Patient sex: M
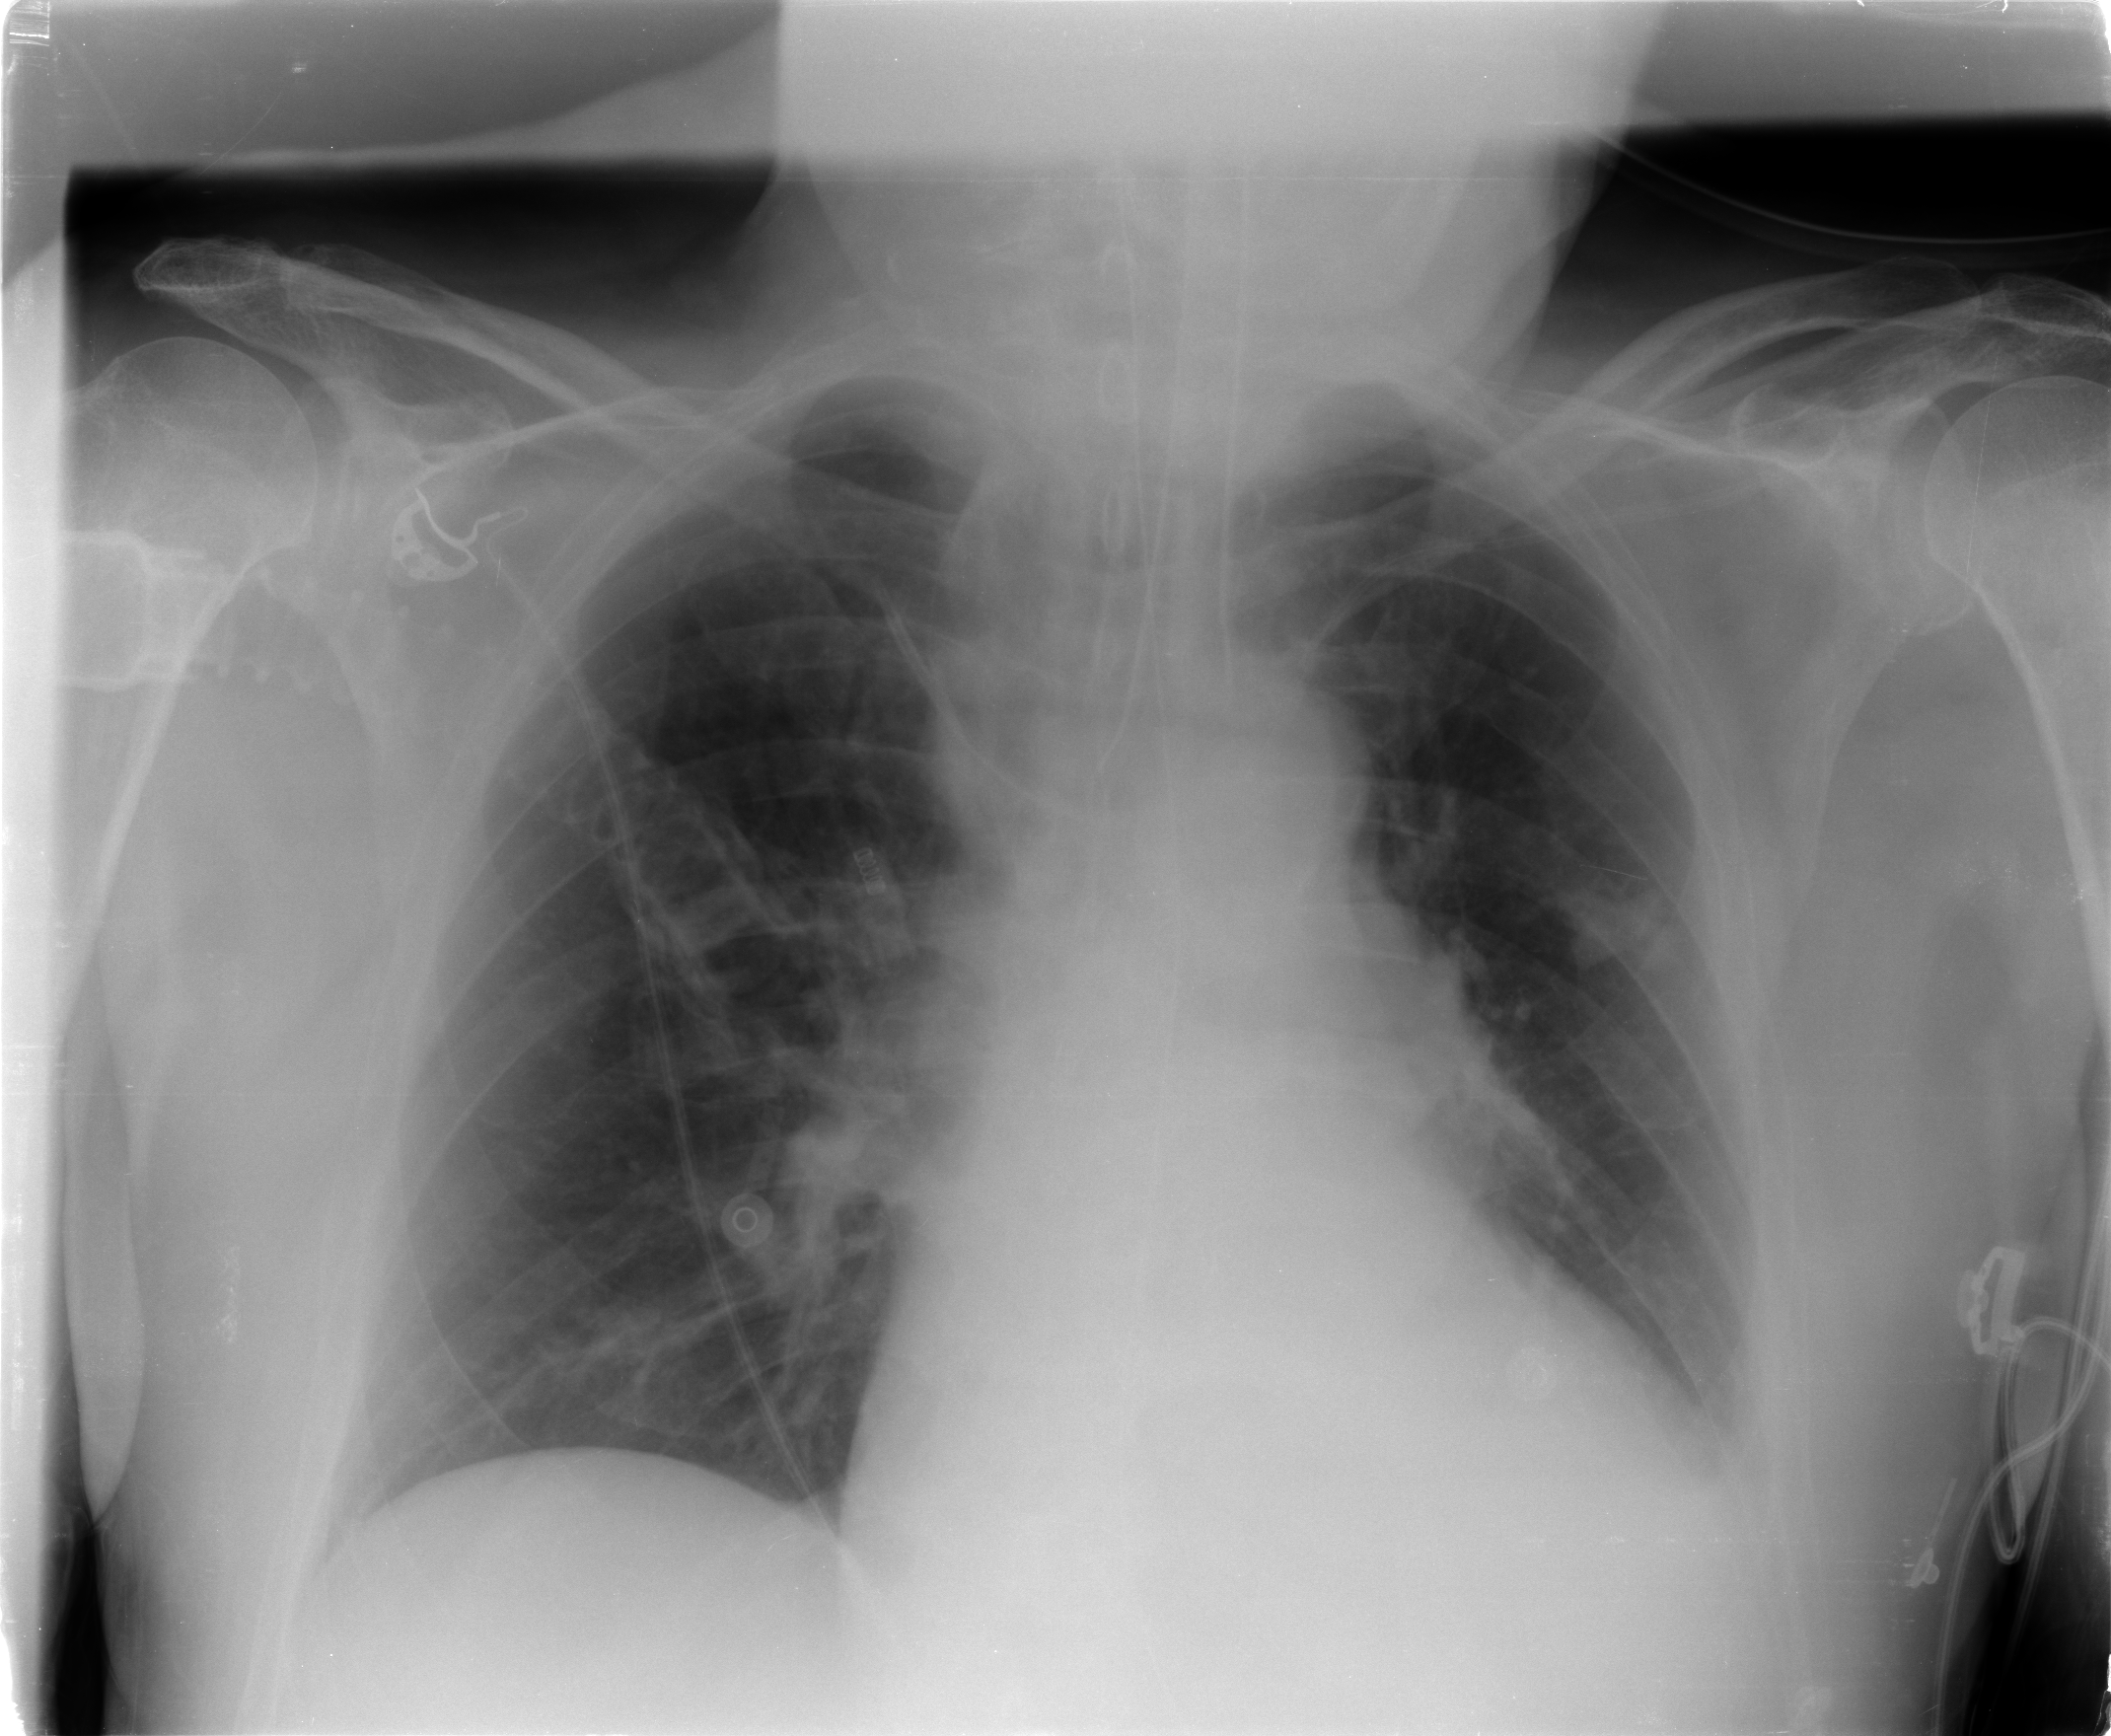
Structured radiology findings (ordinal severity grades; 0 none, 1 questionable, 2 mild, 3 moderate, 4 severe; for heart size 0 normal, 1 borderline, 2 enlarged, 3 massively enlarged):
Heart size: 0
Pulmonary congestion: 2
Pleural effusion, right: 0
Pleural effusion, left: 2
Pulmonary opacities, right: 0
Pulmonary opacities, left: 0
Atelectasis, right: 0
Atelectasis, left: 2